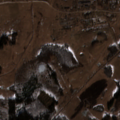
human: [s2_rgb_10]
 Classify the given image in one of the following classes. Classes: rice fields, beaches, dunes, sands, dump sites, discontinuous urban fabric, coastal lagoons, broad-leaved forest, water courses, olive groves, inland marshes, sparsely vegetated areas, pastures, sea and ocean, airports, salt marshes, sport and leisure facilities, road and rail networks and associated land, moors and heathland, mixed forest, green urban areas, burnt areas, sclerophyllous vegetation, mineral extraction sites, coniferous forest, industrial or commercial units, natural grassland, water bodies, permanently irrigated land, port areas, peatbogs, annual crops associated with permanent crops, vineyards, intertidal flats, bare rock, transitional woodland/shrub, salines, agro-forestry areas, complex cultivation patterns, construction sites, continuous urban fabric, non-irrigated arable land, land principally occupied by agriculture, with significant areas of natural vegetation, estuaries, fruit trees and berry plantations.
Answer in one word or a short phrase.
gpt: discontinuous urban fabric, pastures, complex cultivation patterns, land principally occupied by agriculture, with significant areas of natural vegetation, broad-leaved forest, mixed forest